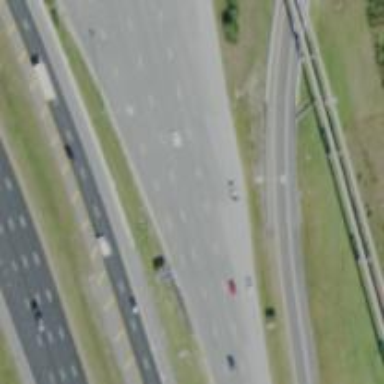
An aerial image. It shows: Asphalt motorway link.